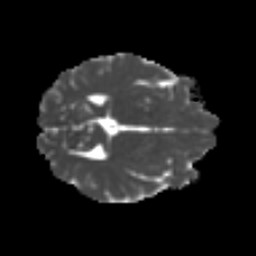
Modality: MD
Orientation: axial
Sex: female
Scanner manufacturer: ge
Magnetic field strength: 3 T
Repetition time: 7 s
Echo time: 0.08 s